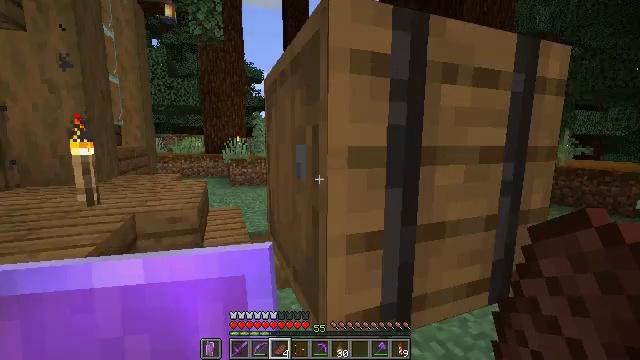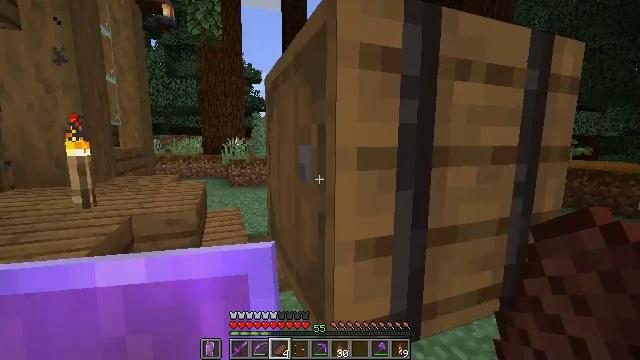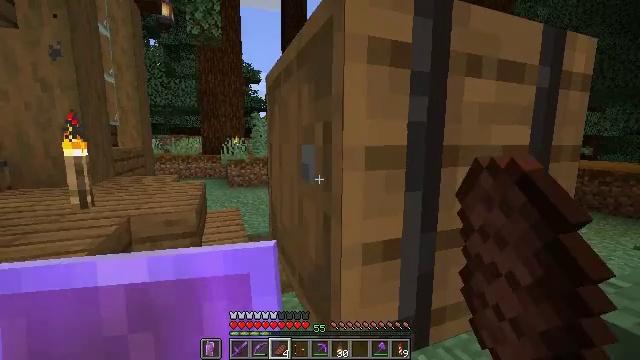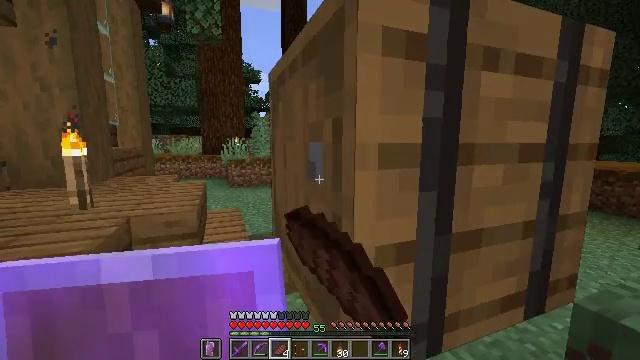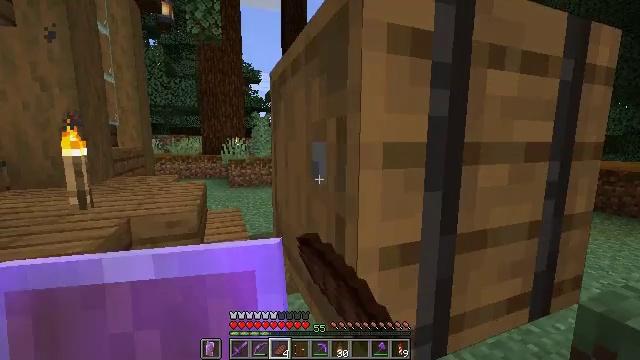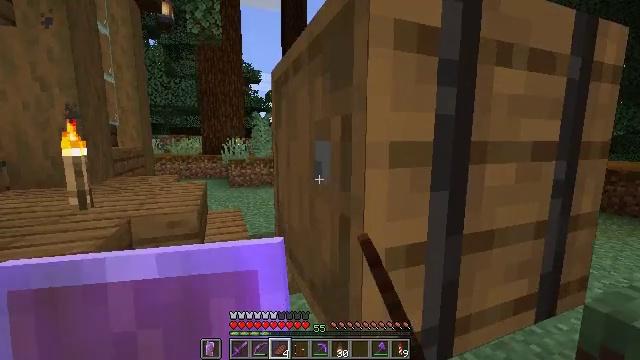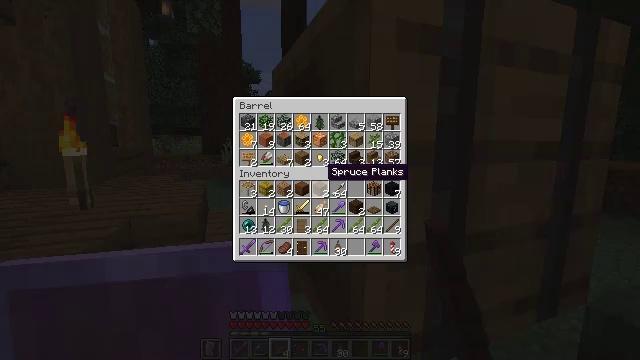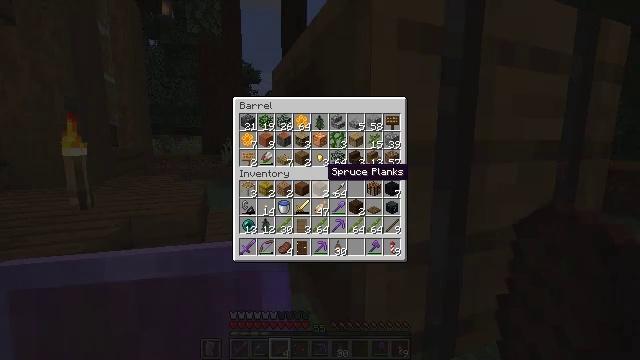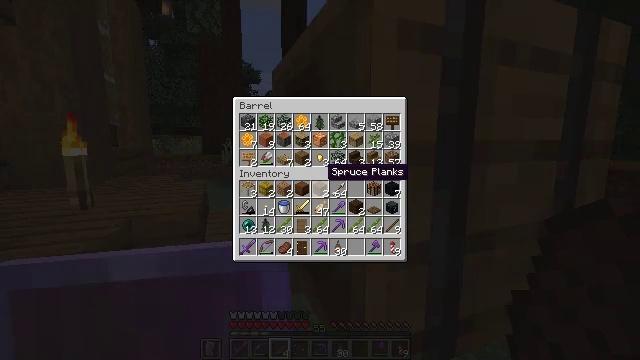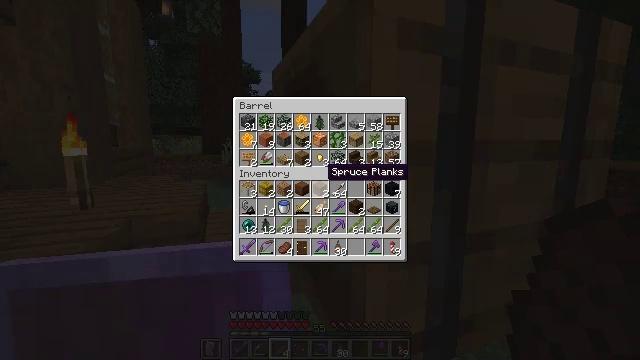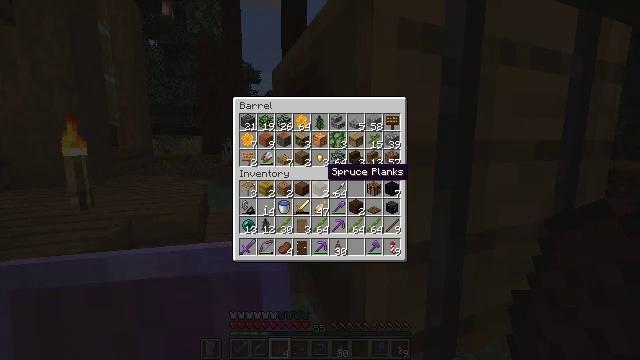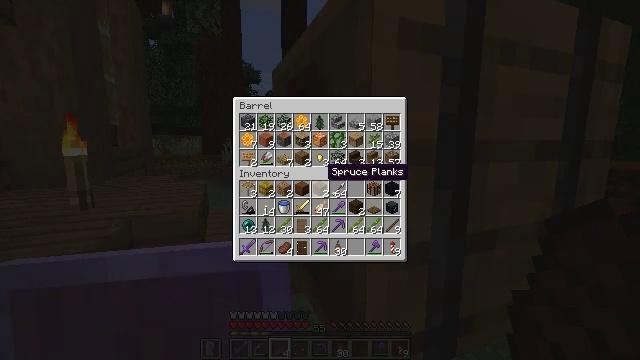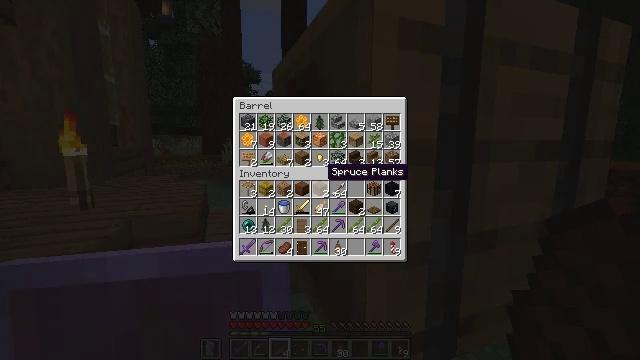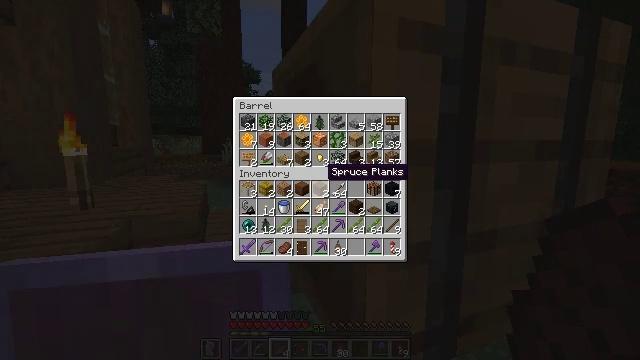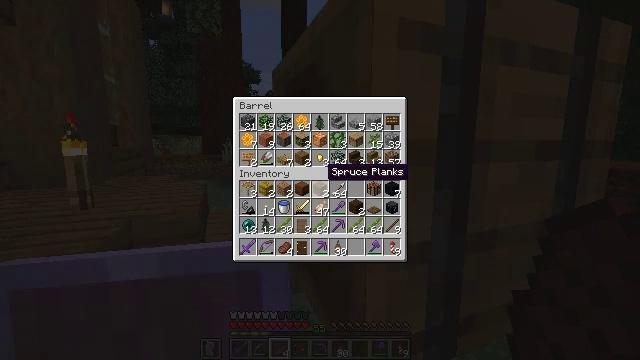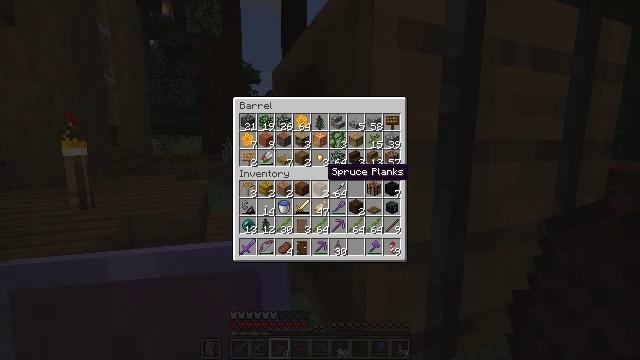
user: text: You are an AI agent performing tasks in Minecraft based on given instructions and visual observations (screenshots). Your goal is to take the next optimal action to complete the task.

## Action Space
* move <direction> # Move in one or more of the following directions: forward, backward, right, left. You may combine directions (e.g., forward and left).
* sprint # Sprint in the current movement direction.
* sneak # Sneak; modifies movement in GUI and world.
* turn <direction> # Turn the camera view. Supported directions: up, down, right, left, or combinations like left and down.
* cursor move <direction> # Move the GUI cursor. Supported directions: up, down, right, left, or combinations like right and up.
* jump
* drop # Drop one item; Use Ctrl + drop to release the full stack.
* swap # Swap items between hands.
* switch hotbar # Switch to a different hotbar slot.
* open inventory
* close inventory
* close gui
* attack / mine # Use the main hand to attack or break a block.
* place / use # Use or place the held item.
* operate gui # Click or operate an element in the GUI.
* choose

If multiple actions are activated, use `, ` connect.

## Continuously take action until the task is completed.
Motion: motion action
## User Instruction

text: Collect vines by mining them.
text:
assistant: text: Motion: use / place
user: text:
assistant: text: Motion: use / place
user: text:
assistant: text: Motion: use / place
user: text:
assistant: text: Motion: use / place
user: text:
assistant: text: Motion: no_op
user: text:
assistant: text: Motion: no_op
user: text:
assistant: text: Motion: no_op
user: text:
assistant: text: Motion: no_op
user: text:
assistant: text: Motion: no_op
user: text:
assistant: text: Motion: no_op
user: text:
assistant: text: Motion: no_op
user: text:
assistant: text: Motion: no_op
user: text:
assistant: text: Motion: no_op
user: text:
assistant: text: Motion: no_op
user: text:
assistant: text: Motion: no_op
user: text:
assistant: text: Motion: no_op
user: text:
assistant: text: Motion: no_op
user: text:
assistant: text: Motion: no_op
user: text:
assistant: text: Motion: no_op
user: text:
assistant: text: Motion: no_op
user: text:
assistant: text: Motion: no_op
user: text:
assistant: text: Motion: no_op
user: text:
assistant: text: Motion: no_op
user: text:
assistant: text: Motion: no_op
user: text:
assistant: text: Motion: no_op
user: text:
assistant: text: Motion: no_op
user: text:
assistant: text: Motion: no_op
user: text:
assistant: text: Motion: no_op
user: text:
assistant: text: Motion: no_op
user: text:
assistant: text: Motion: no_op